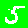
Digit: 5